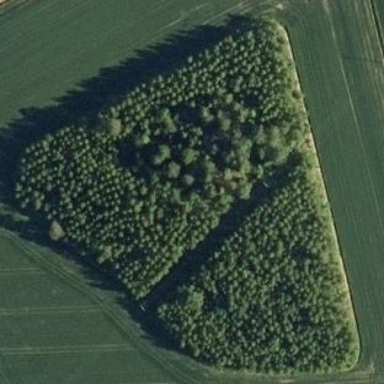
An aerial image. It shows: Forest area.